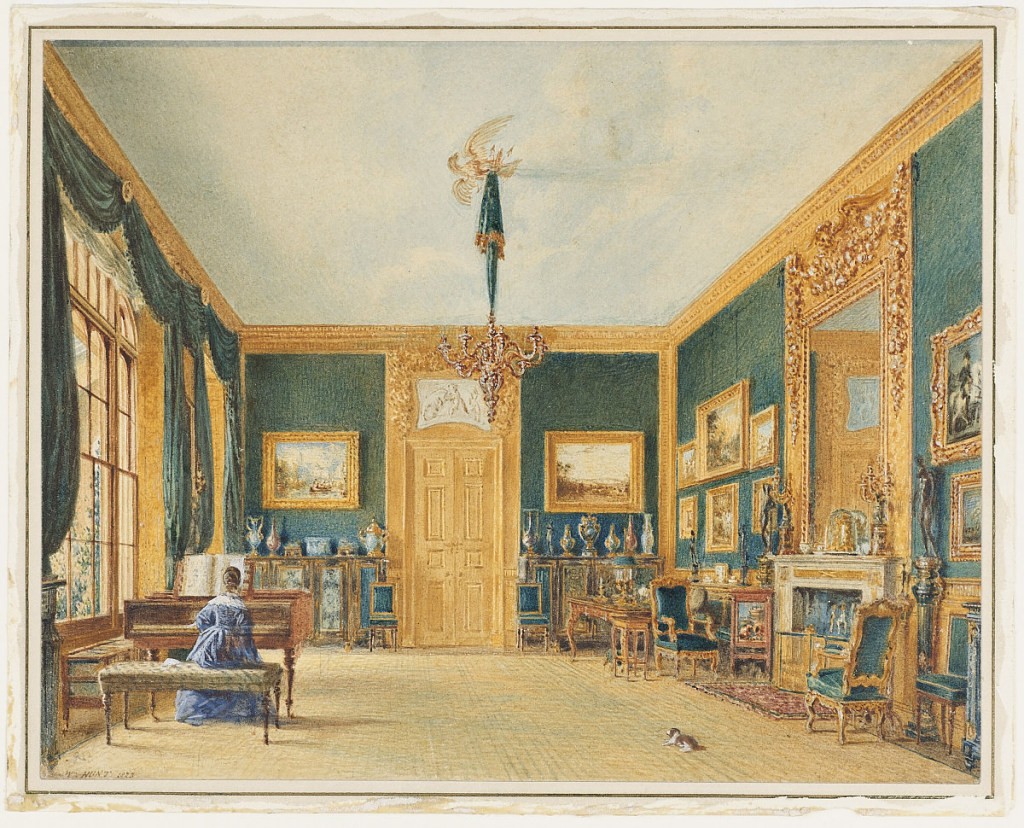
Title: The Green Drawing Room of the Earl of Essex at Cassiobury
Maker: William Henry Hunt, British, 1790–1864
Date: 1823
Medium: Brush and watercolor, gouache, graphite on white wove paper
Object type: Drawing
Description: This stately drawing room features a fashionable sky-patterned ceiling with a trompe l'oeil of an eagle holding the central chandelier; matching dark green wall covering and curtains; and wood carvings by Grinling Gibbons. Paintings flanking the door are by J. M. W. Turner; the one to the right is titled The Thames at Walton Bridge. On either side of the fireplace, pediments holding bronze statuettes are attributed to Andre Boulle himself, while mounted porcelain vases decorate the tops of Boulle-style cabinets. A table and chais are in the Louis XV style. On the left, there is a woman seated at a piano and on the right, a small dog in the foreground.